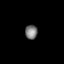
Tissue: lung
Cell type: T cells
Senescence score: 0.1607
Nuclear area (px): 171
Mean DAPI intensity: 124.14